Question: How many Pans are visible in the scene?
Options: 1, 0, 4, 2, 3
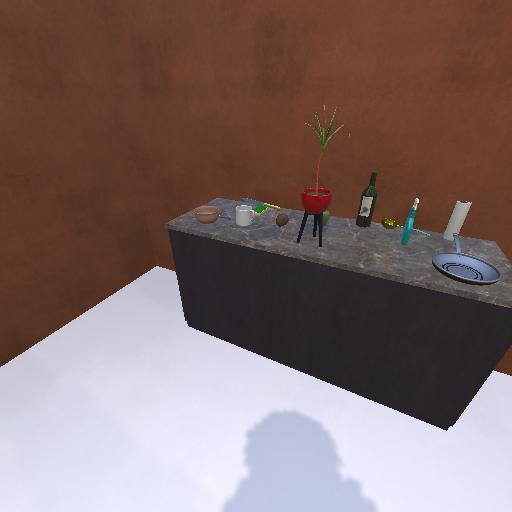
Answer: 1